Question:
how to use or condition for checking the page in october cms ?
I have attached a screenshot of my code above.
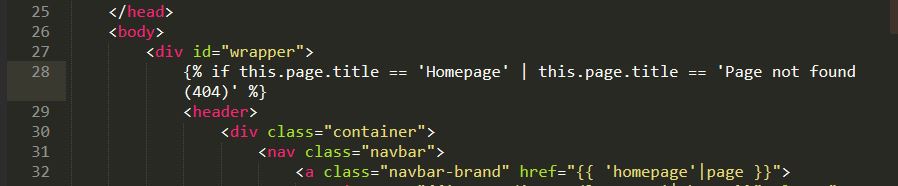
Answer: you can use it like that
'''
{% if this.page.baseFileName == 'home' or this.page.title == 'Page not found (404)' %}
'''
okay I updated the answer. please check now